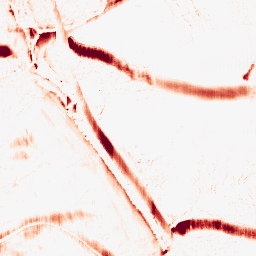
Category: morphological
Decomposition family: morphological_ellipse
Decomposition parameters: operation: opening
width: 20
height: 5
Upsampling method: fft_zeropad
Upsampling parameters: scale: 2
Upsampling scale: 2